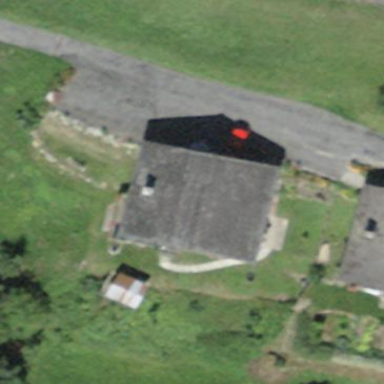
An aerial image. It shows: Detached building.